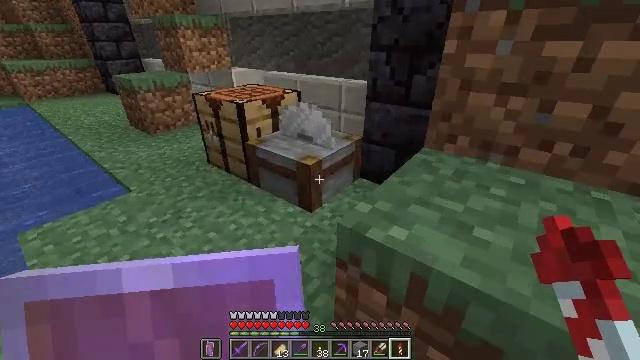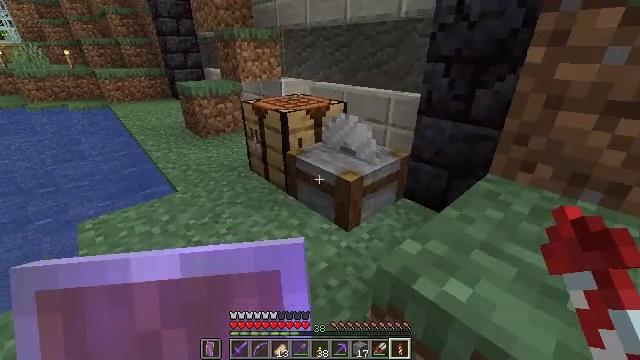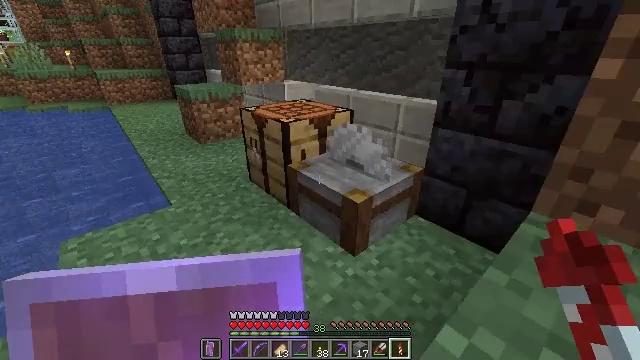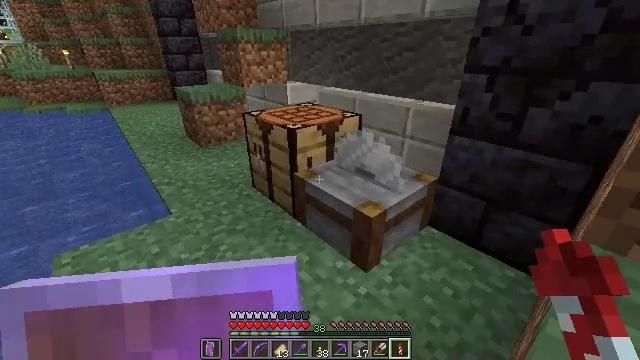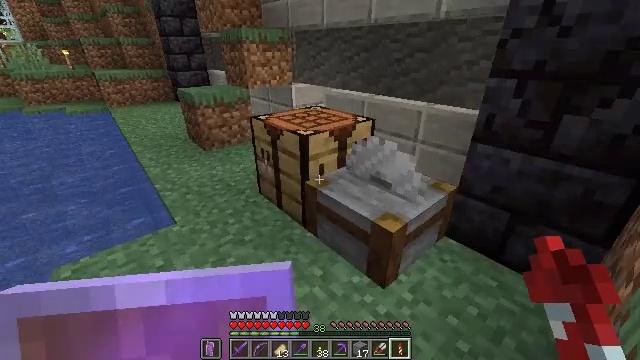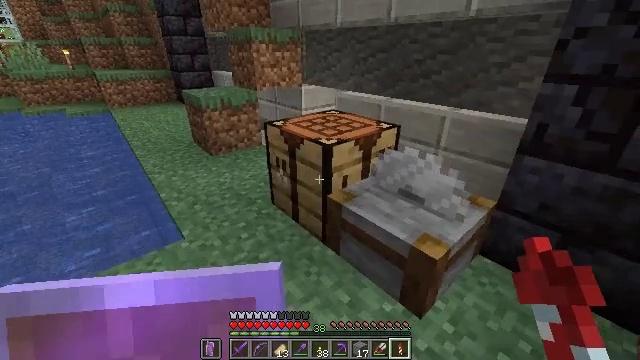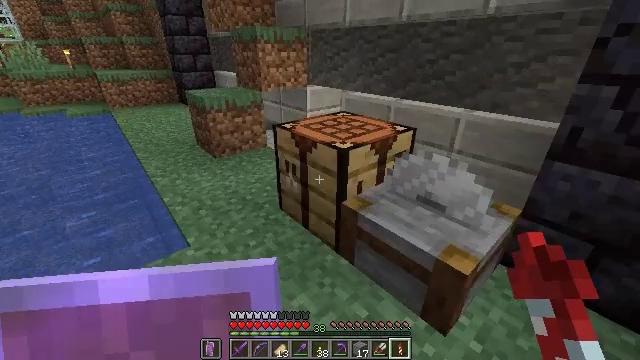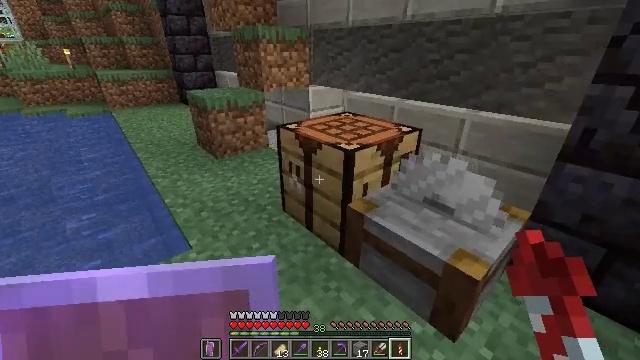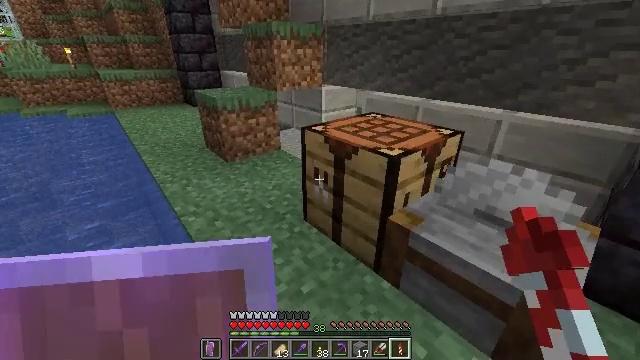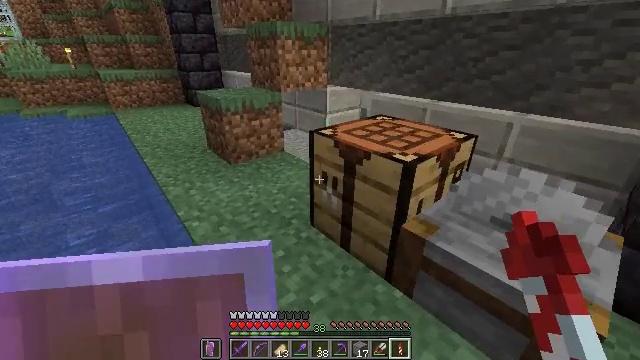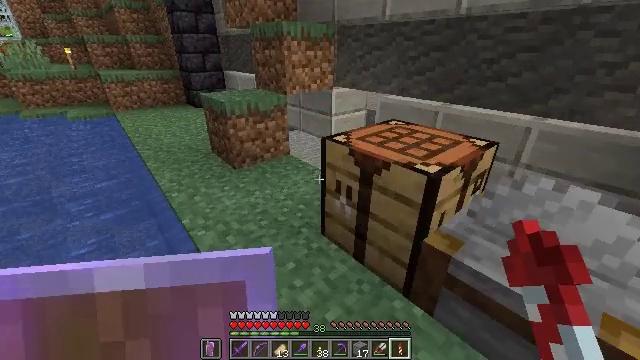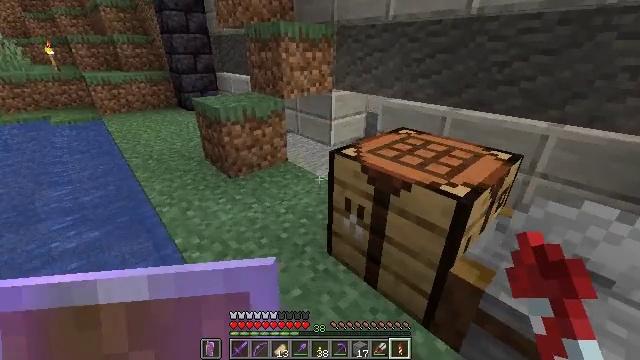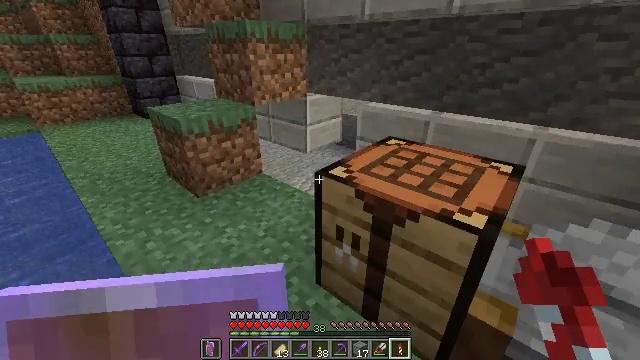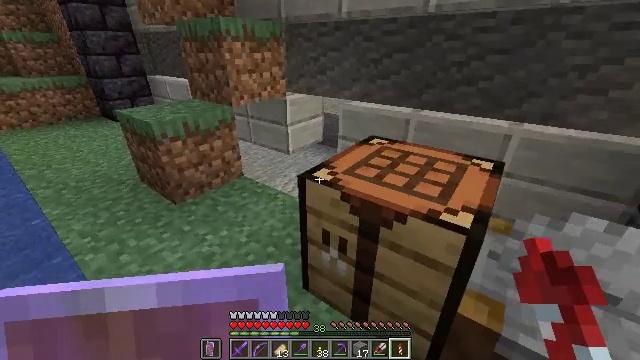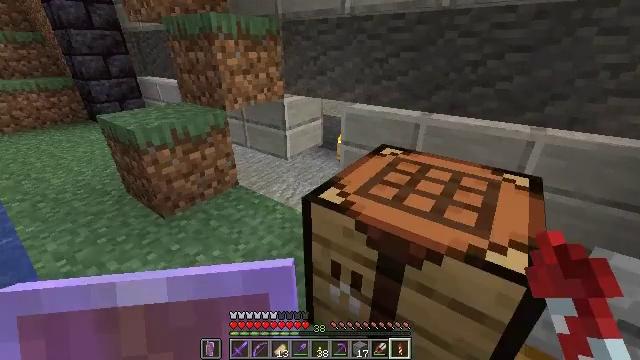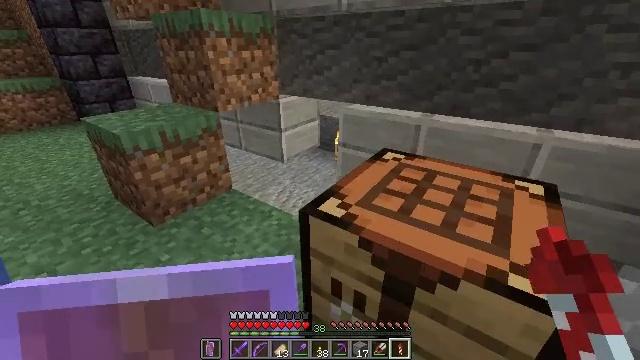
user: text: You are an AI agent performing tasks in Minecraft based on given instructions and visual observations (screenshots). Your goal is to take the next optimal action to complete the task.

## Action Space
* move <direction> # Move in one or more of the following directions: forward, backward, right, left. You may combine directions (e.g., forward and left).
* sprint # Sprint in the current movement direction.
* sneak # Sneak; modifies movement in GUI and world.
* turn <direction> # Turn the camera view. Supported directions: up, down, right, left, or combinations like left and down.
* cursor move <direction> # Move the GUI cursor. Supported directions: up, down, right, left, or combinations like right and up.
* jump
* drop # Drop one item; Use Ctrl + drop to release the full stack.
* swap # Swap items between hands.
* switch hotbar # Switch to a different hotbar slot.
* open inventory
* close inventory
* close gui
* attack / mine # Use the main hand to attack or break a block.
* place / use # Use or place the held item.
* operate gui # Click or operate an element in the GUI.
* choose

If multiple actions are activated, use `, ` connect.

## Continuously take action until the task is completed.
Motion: motion action
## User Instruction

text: Drop oak leaves.
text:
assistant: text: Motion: move forward, turn left and up
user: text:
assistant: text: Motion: move forward and move left
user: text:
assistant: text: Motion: move forward and move left
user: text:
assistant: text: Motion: move forward and move left
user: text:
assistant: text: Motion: move forward and move left
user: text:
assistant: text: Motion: move forward and move left
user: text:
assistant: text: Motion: move forward and move left
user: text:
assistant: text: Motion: move forward and move left
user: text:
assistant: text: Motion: move forward and move left
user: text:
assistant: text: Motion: move forward
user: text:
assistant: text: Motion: move forward, turn right
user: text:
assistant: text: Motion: move forward, turn right
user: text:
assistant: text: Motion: move forward, turn right
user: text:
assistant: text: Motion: move forward
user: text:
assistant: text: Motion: no_op
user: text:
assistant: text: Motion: no_op
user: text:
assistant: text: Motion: no_op
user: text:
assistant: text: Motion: no_op
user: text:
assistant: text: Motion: no_op
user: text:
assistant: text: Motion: turn right
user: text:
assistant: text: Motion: turn right and down
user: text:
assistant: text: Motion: turn right and down
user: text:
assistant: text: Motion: turn right and down
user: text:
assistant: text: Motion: turn right and down
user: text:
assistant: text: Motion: turn right and down
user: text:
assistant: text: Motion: no_op
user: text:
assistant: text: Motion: no_op
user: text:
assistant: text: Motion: turn down
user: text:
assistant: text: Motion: no_op
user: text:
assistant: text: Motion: no_op